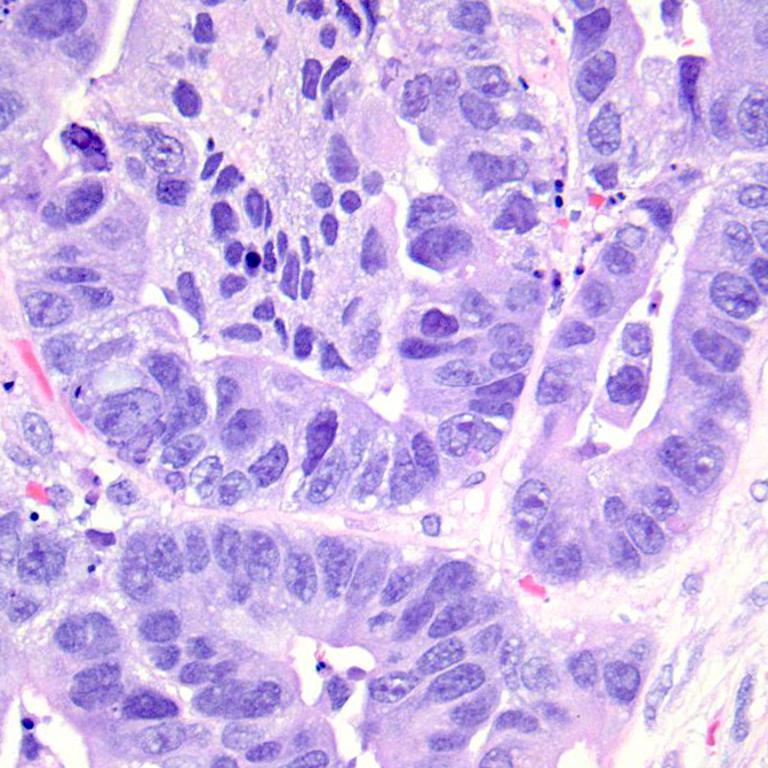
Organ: colon
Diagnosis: adenocarcinomas